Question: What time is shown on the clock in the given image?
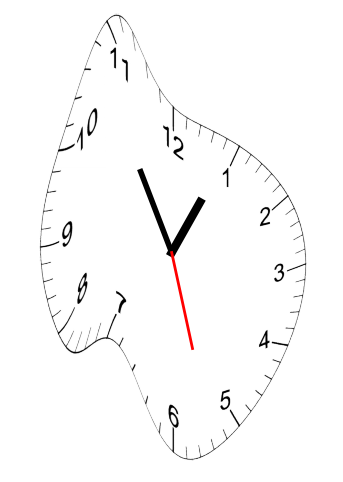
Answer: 12:54:27